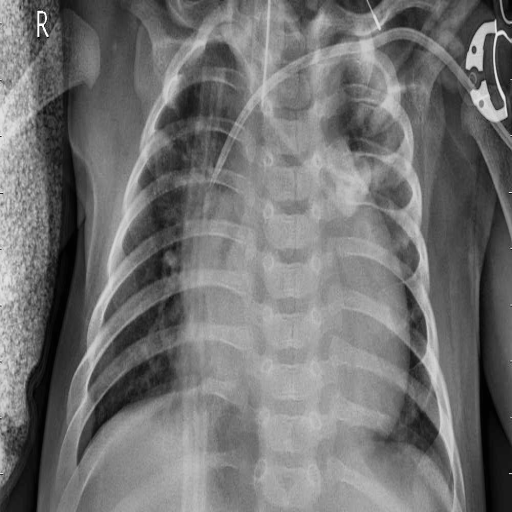
Finding: PNEUMONIA